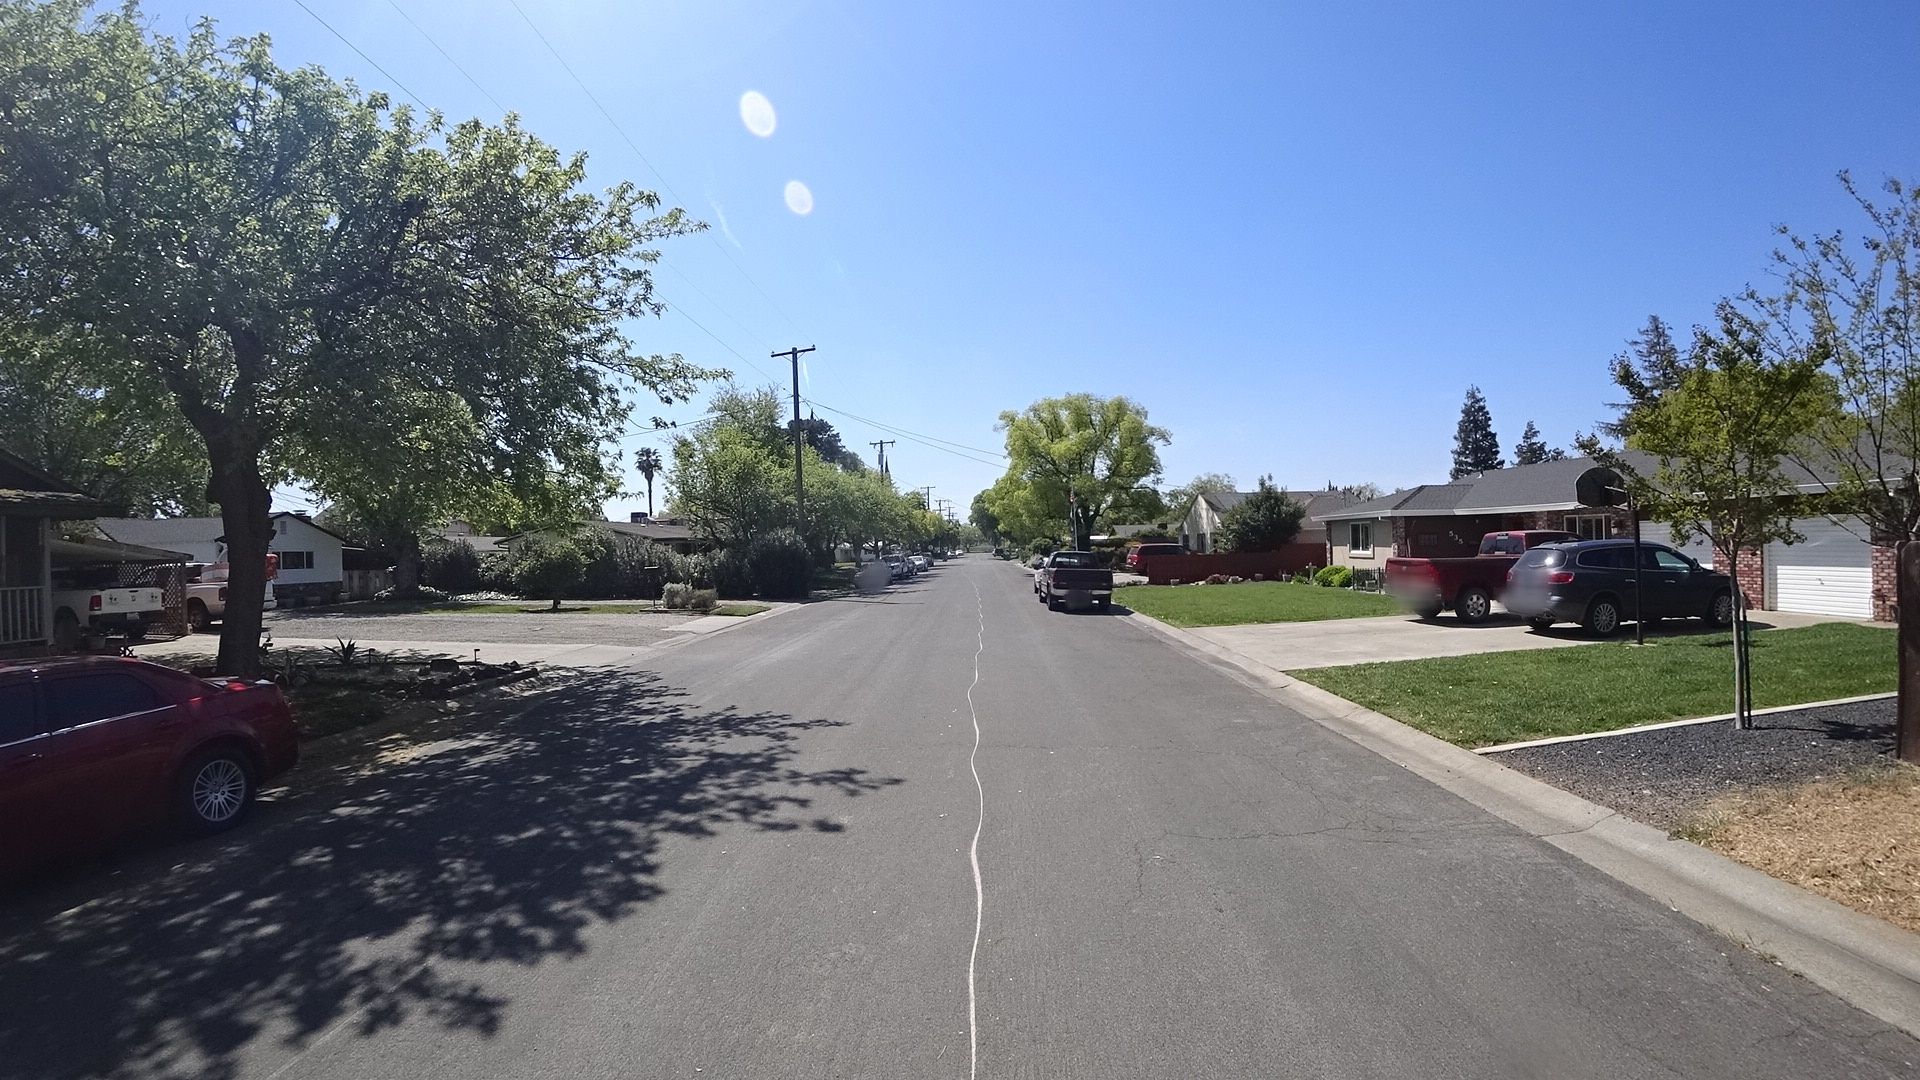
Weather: clear
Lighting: day
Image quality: good
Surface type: cycling surface
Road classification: residential
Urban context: semi-dense urban cluster
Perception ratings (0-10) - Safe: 5.18, Lively: 5.7, Beautiful: 7.56, Boring: 2.61, Depressing: 3.06, Wealthy: 8.12